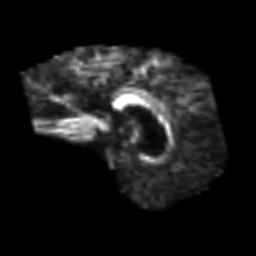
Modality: FA
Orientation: sagittal
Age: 67
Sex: male
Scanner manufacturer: siemens
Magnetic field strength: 3 T
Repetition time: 3.2 s
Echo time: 0.081 s